Aerial crown-view tile of a tropical tree (Barro Colorado Island, Panama), acquired 20240918:
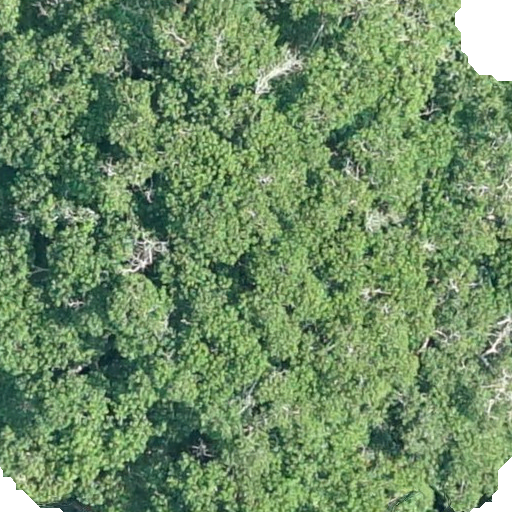
Species: Hura crepitans
GBIF accepted scientific name: Hura crepitans
Crown area: 575.399 m²